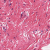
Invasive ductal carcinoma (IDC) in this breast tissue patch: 0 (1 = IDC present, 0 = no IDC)